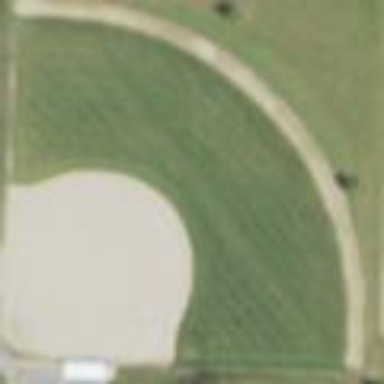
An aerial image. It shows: Baseball pitch for leisure land.